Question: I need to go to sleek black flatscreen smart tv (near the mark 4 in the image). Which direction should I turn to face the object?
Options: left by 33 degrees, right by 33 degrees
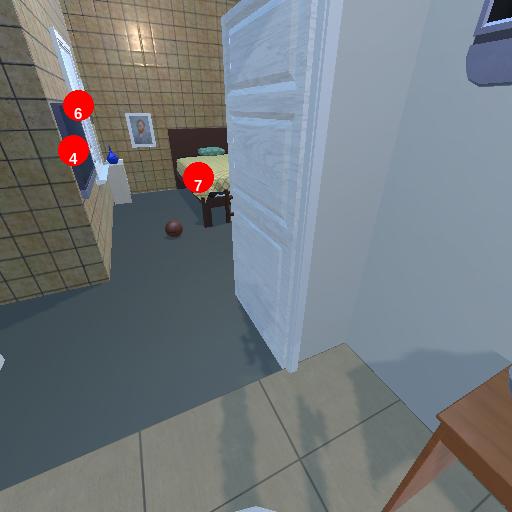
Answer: left by 33 degrees